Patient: sex F, age 33
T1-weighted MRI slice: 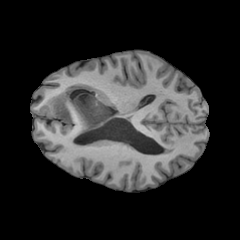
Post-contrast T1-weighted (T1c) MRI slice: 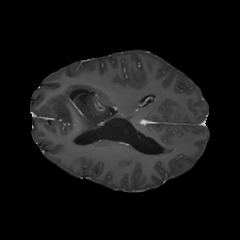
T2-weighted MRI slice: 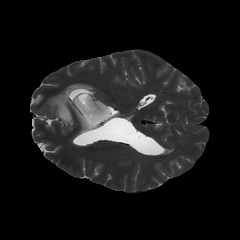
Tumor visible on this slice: yes
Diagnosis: Astrocytoma, IDH-mutant
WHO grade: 4